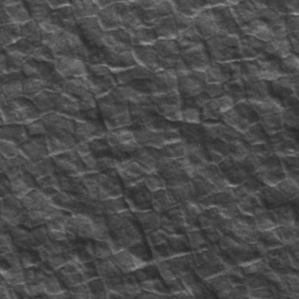
Label: frost